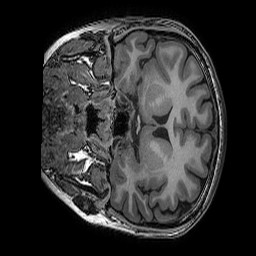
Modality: T1w
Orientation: coronal
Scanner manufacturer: ge
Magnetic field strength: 3 T
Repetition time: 0.0085 s
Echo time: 0.003328 s